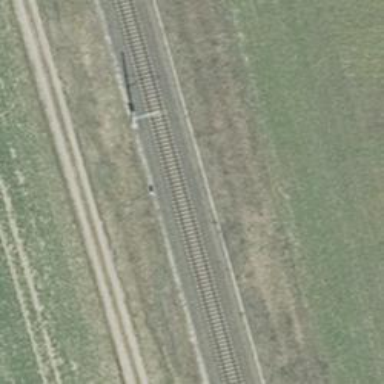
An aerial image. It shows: Milestone along the railway with catenary mast.